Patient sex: M
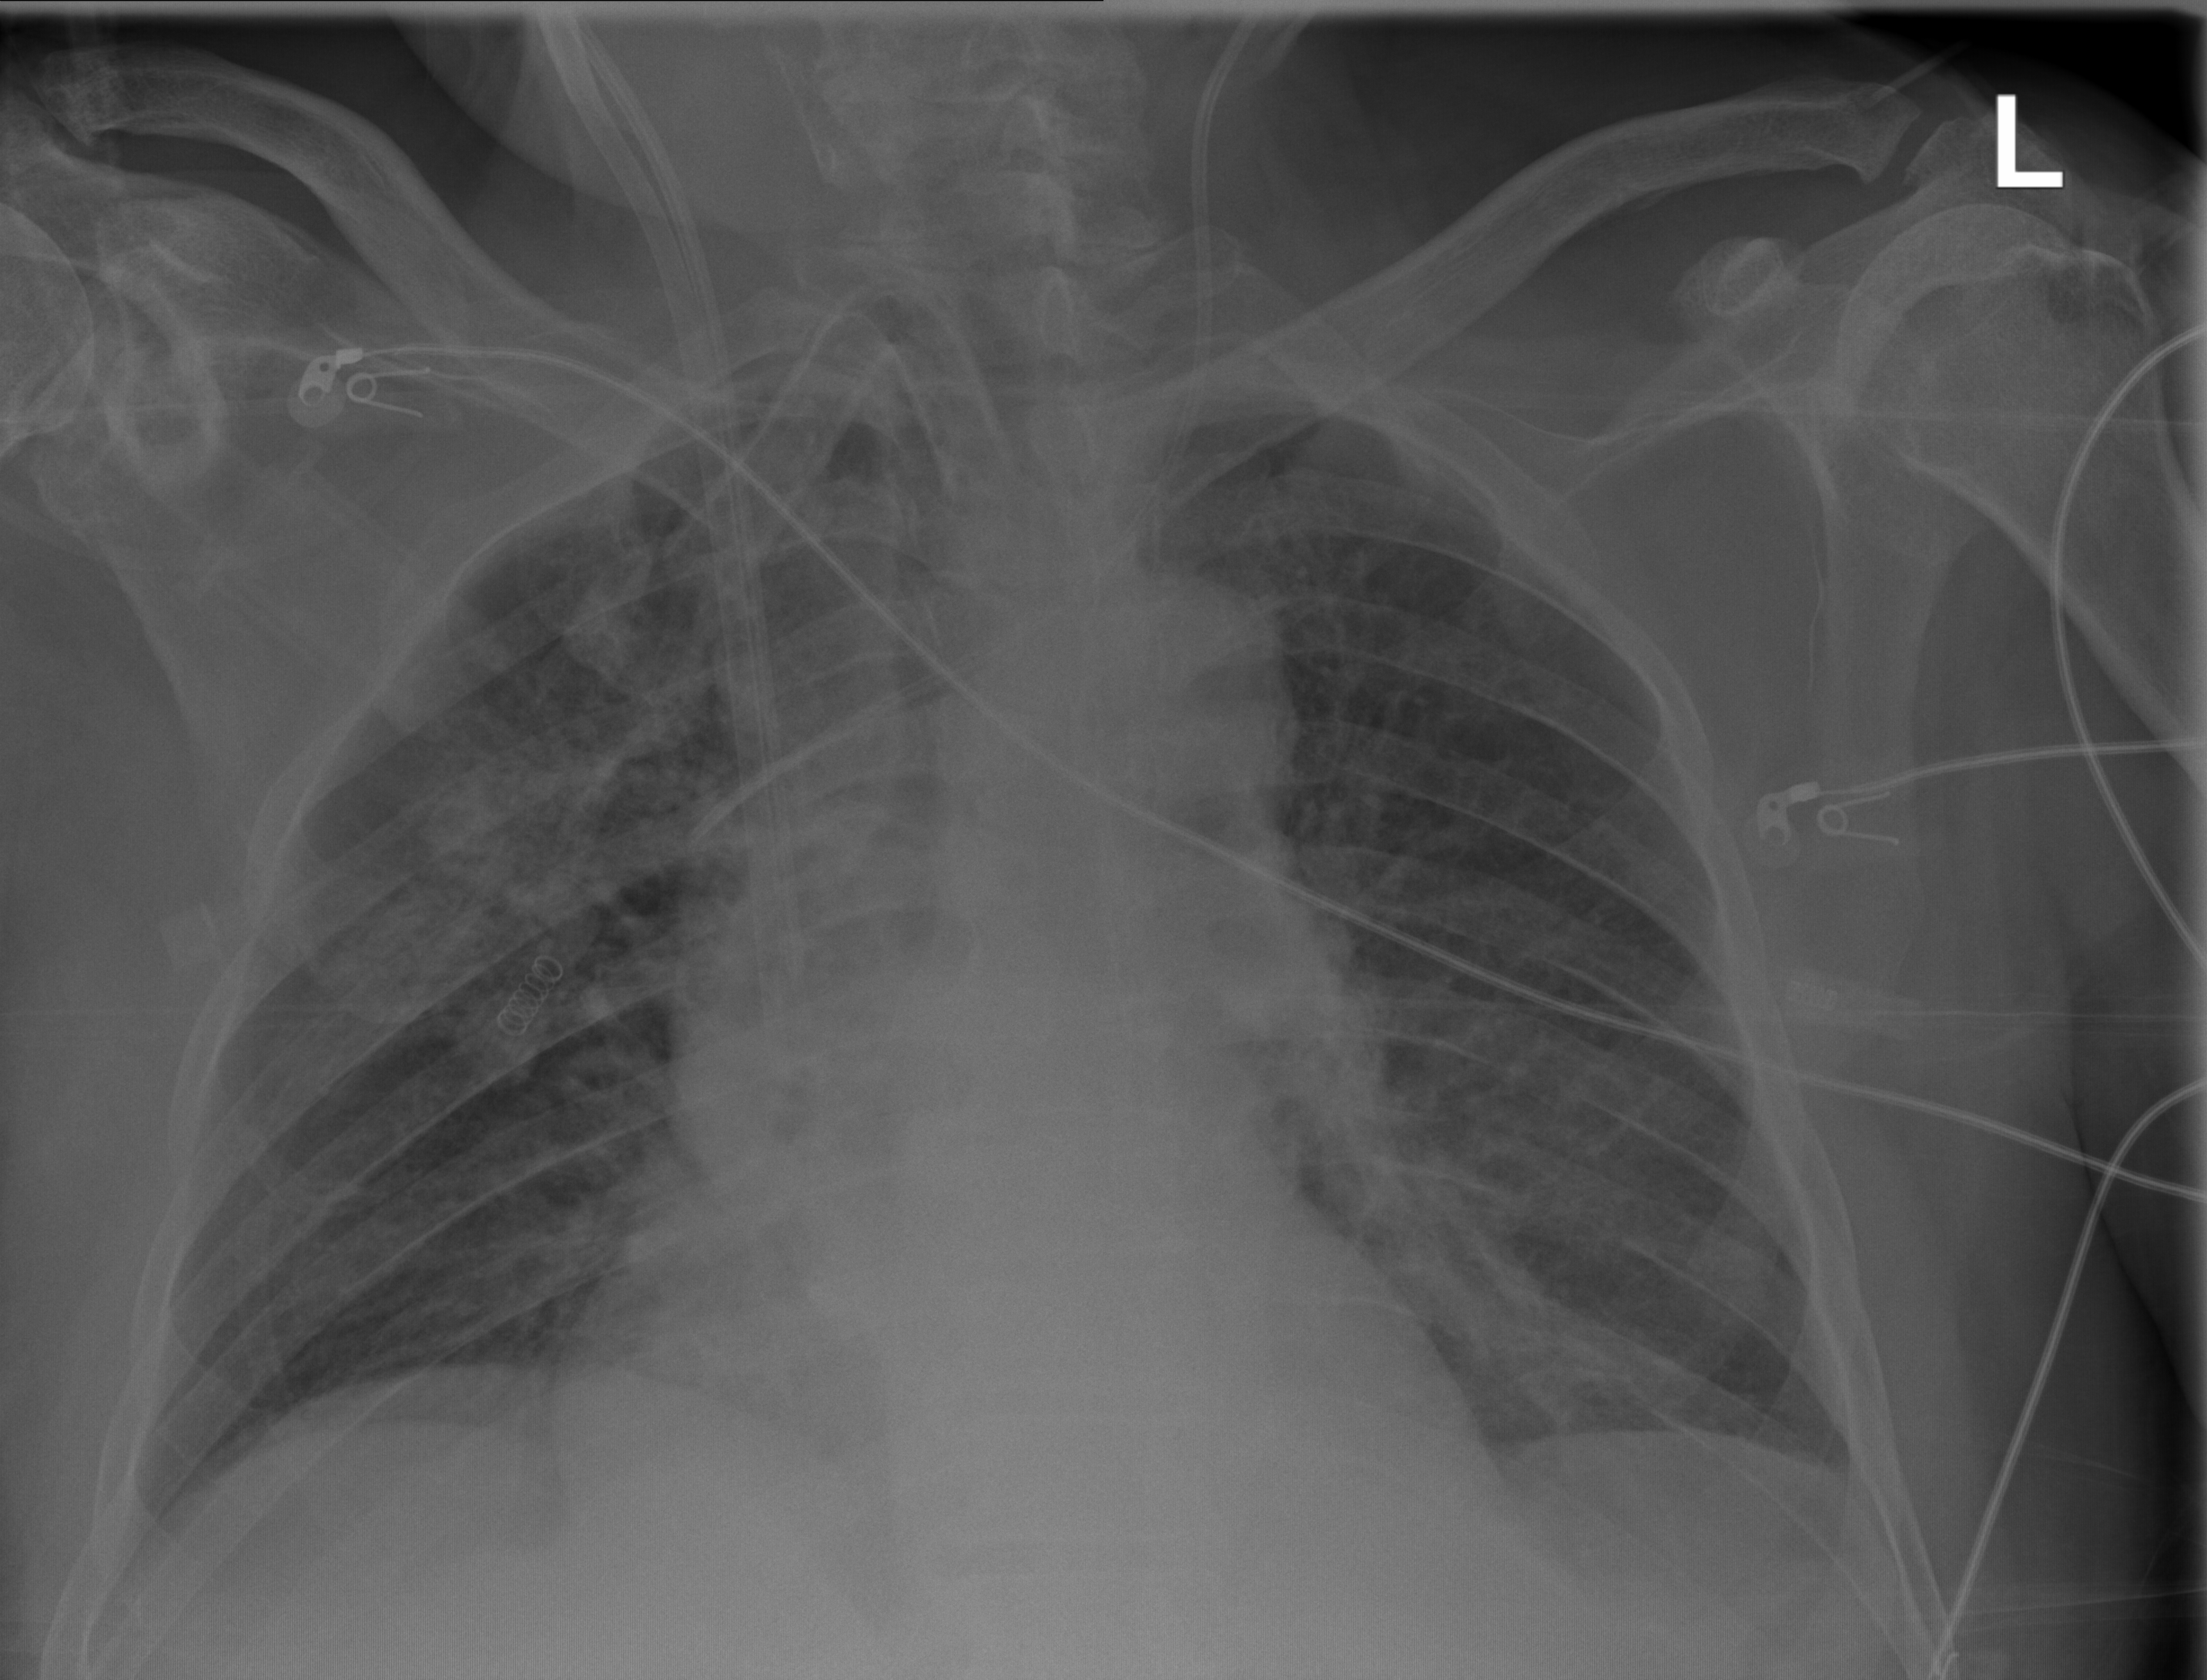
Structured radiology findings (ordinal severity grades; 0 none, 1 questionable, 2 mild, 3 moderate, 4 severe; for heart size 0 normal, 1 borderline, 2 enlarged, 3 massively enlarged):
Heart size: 2
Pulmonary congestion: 2
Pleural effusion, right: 0
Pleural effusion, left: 0
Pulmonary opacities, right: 2
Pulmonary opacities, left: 1
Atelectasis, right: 2
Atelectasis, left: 2